七年级 · 度量几何学
（2022-浙江杭州市$\cdot$七年级其他模拟）如图, 在 $\triangle A B C$ 中, D, E, F 分别是 $B C, A C, A B$ 上的点, 且 $\angle C D E=\angle B . F D$ 把 $\angle B F E$ 分成 2:3的两部分. $\angle F D E+3 \angle A F E=180^{\circ}$, 则 $\angle B F E$ 的度数是

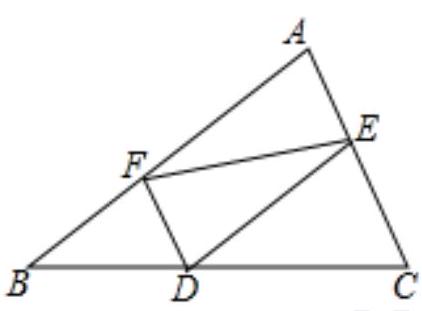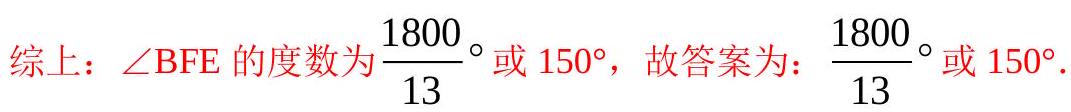
答案: $\frac{1800}{13}$ 或 $150^{\circ}$
解析: 分 $\angle \mathrm{BFD}: \angle \mathrm{DFE}=2: 3$ 和 $\angle \mathrm{DFE}: \angle \mathrm{BFD}=2: 3$ 两种情况分别求解.

【详解】解: $\because F D$ 把 $\angle B F E$ 分成 $2: 3$ 的两部分, $\therefore$ (1) $\angle \mathrm{BFD}: \angle \mathrm{DFE}=2: 3$ 时,设 $\angle \mathrm{BFD}=2 \mathrm{x}, \angle \mathrm{DFE}=3 \mathrm{x}, \therefore \angle \mathrm{AFE}=180-5 \mathrm{x}, \because \angle \mathrm{CDE}=\angle \mathrm{B}, \therefore \mathrm{DE} / / \mathrm{AB}, \therefore \angle \mathrm{BFD}=\angle \mathrm{FDE}=2 \mathrm{x}$,又 $\because \angle \mathrm{FDE}+3 \angle \mathrm{AFE}=180^{\circ}$, 即 $2 \mathrm{x}+3(180-5 \mathrm{x})=180$, 解得: $\mathrm{x}=\frac{360}{13} ， \therefore \angle \mathrm{BFE}=5 \mathrm{x}=\frac{1800}{13}$ 。;

(2) $\angle \mathrm{DFE}: \angle \mathrm{BFD}=2: 3$ 时, 设 $\angle \mathrm{BFD}=3 \mathrm{x}, \angle \mathrm{DFE}=2 \mathrm{x}, \therefore \angle \mathrm{AFE}=180-5 \mathrm{x}$,

$\because \angle \mathrm{CDE}=\angle \mathrm{B}, \quad \therefore \mathrm{DE} / / \mathrm{AB}, \quad \therefore \angle \mathrm{BFD}=\angle \mathrm{FDE}=3 \mathrm{x}$,

又 $\because \angle \mathrm{FDE}+3 \angle \mathrm{AFE}=180^{\circ}$, 即 $3 \mathrm{x}+3(180-5 \mathrm{x})=180$, 解得: $\mathrm{x}=30, \therefore \angle \mathrm{BFE}=5 \mathrm{x}=150^{\circ}$,

【点睛】本题考查了平行线的判定和性质等知识，解题的关键是熟练掌握基本知识，分类讨论解决问
题，属于中考常考题型.